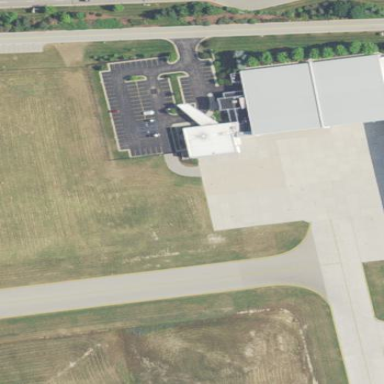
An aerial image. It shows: Apron at the airport.